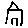
Label: house